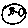
Label: moon